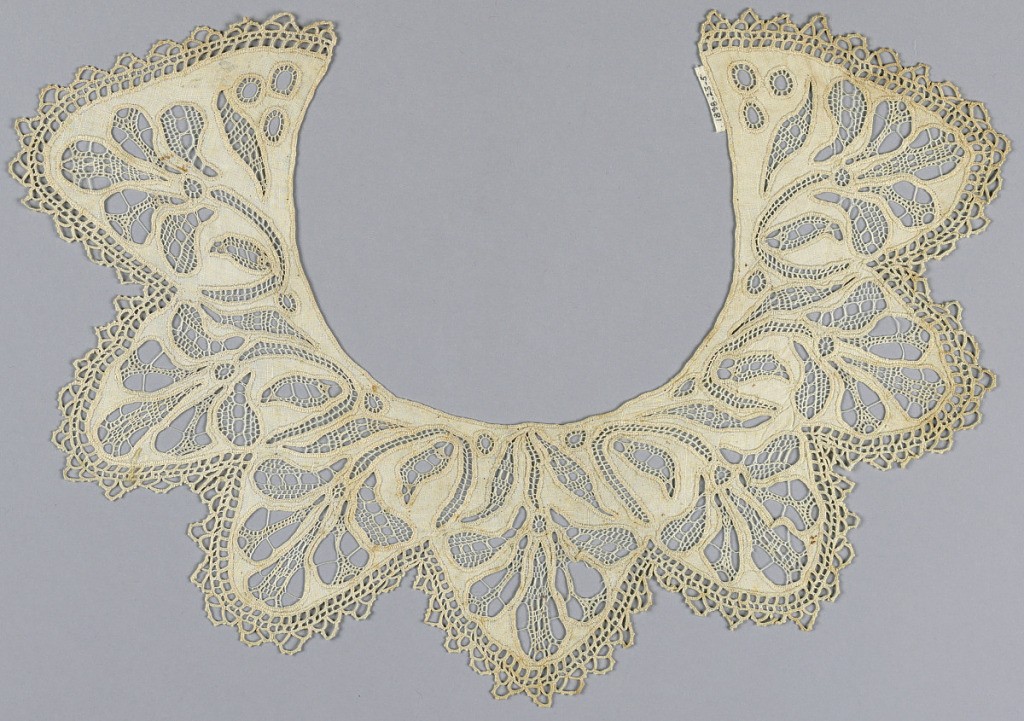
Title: Collar
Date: late 19th century
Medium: cotton Technique: cutwork with needle-made fillings
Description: Scalloped collar of white cotton has a design of large cutwork flowers decorated with needle-made filling stitches.